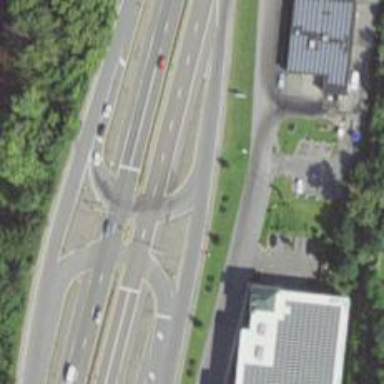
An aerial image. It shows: Primary link road with asphalt surface.